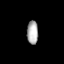
Tissue: prostate
Cell type: T cells
Senescence score: 0.6976
Nuclear area (px): 255
Mean DAPI intensity: 174.788